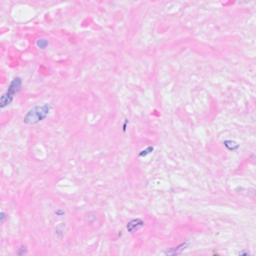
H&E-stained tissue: Breast